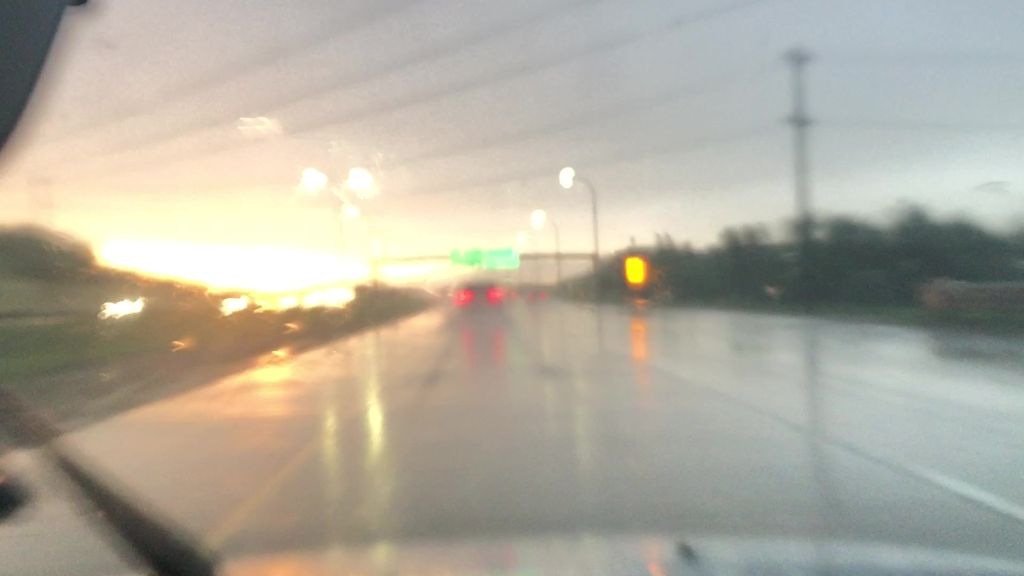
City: edmonton